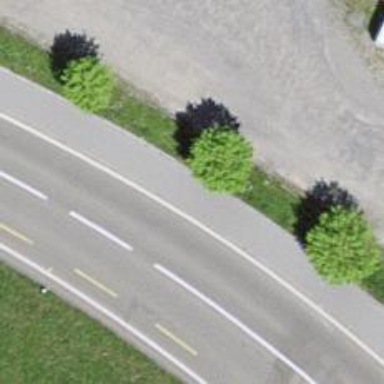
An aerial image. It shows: Asphalt path with sidewalk.